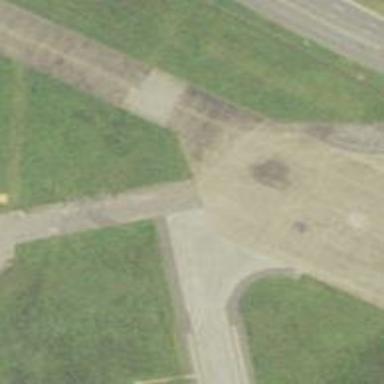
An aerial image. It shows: Image of taxiway at airport.